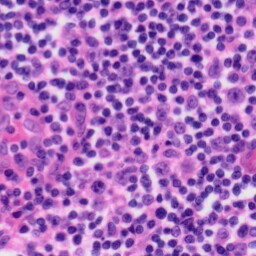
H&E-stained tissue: Tonsil